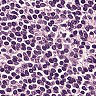
Metastatic tissue present: no